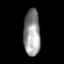
Tissue: prostate
Cell type: Fibroblasts
Senescence score: 0.7173
Nuclear area (px): 761
Mean DAPI intensity: 147.185